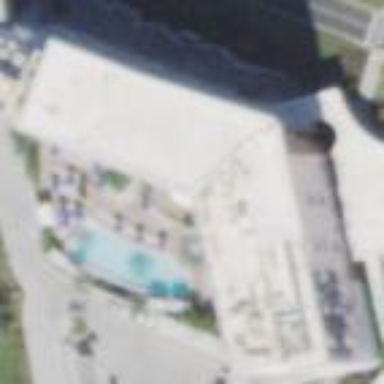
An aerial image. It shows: Hotel building.